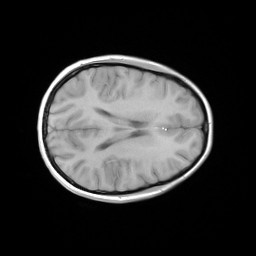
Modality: FLASH
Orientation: axial
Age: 19
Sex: female
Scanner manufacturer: siemens
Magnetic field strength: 3 T
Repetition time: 0.245 s
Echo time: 0.0026 s